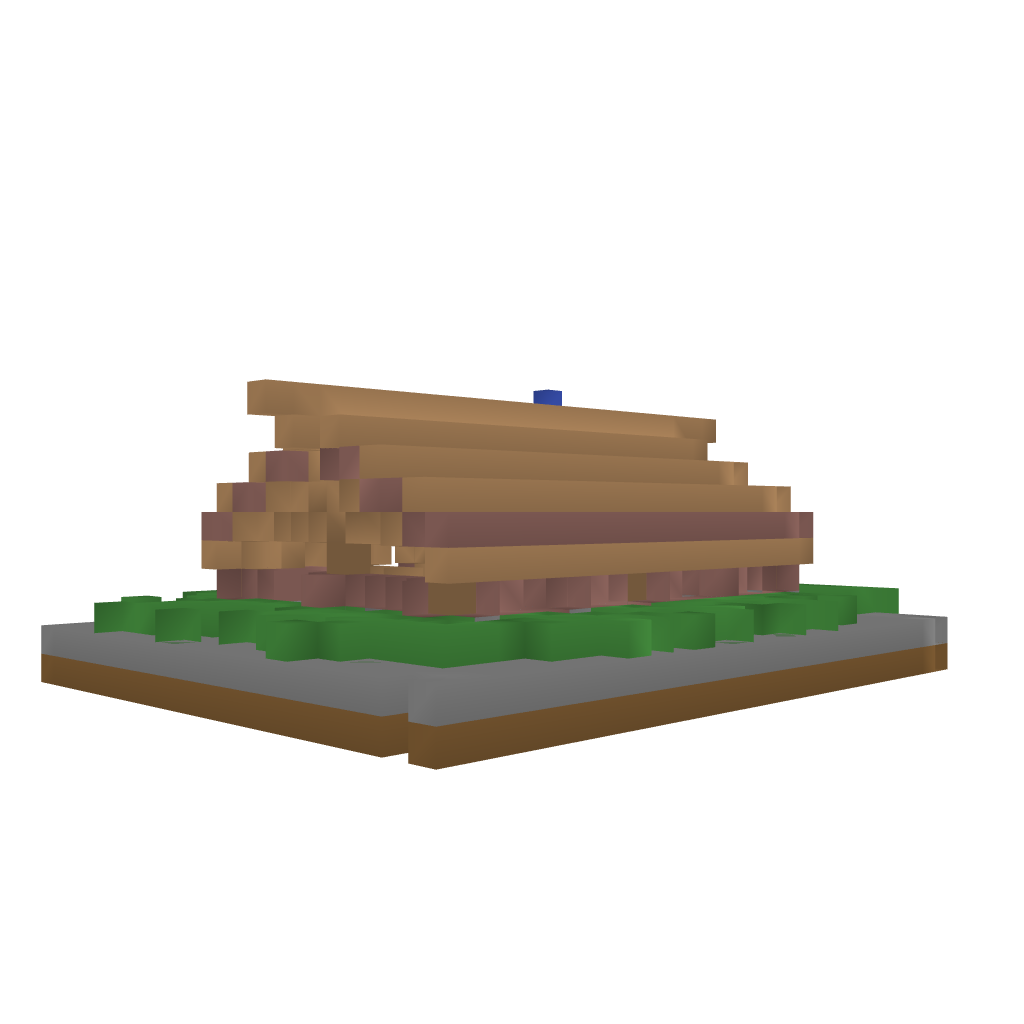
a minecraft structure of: Small Medieval Barn bad low quality